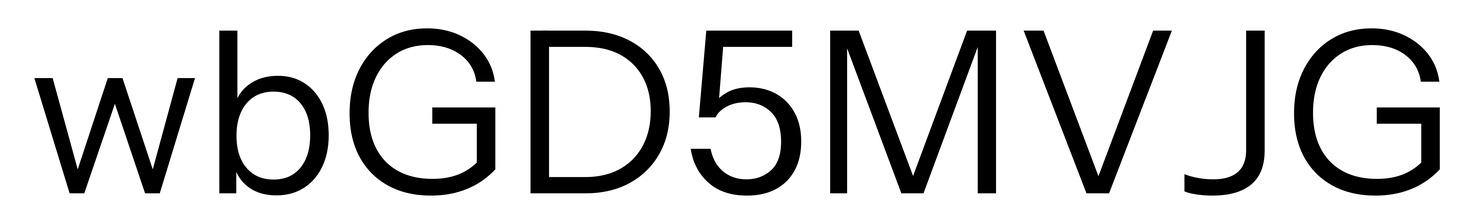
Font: InstrumentSans_Regular